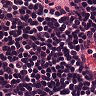
Metastatic tissue present: no